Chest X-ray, PA view. Patient: 68 years old, sex M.
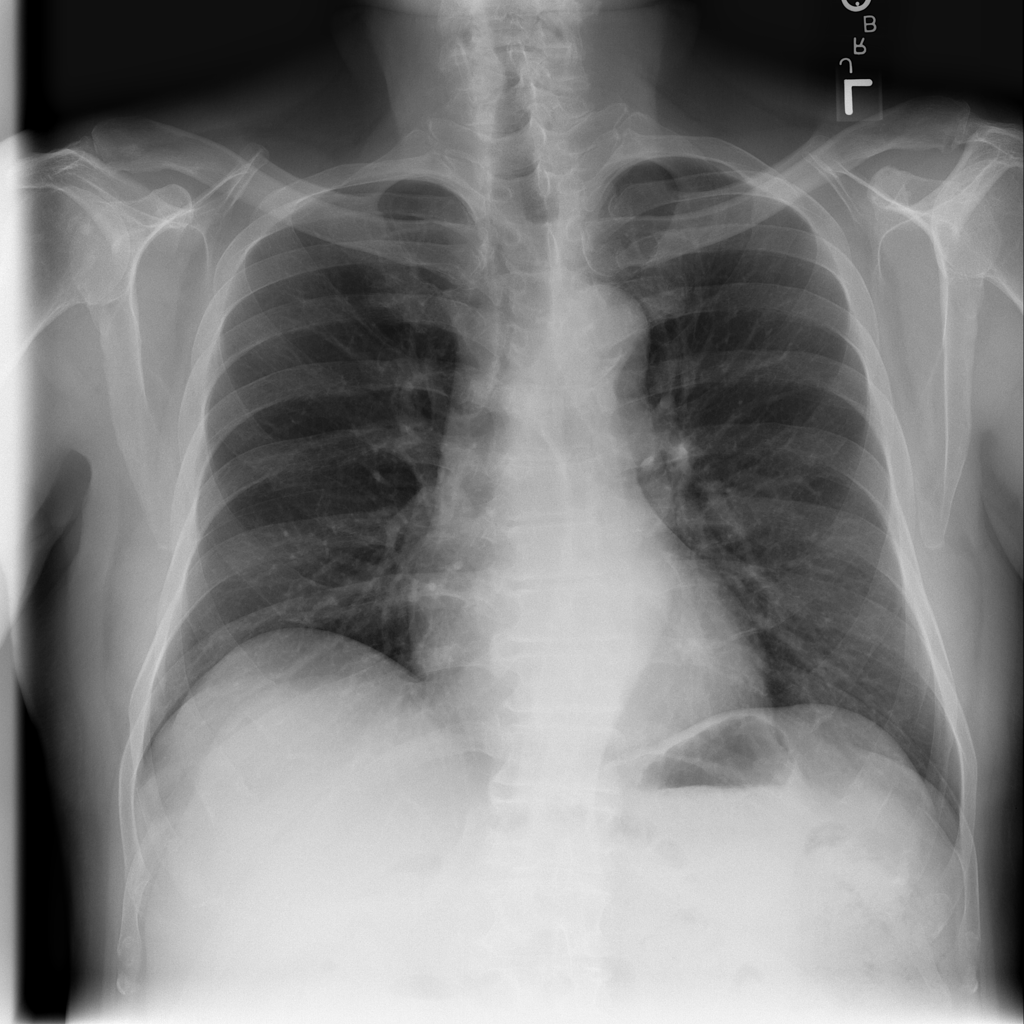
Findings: No Finding